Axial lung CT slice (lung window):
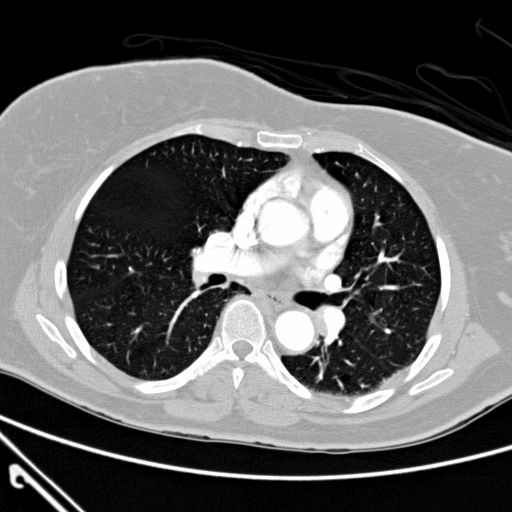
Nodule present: no